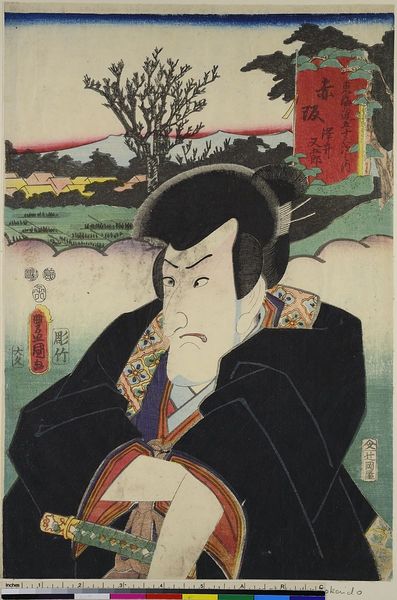
Titel: Akasaka: Der Schauspieler Matsumoto Koshiro VI als Sawai Matagoro, aus der Serie: Die 53 Stationen des Tokaido
Künstler: Utagawa Kunisada
Standort: Hamburg
Institution: Museum für Kunst und Gewerbe Hamburg
Schlagwörter: baum, berg, blau, himmel, mann, umhang, wasser, wolken, bäume, gelb, grün, landschaft, stadt, bunt, haar, nase, orange, schwarz, blick, dach, haus, rot, wiese, augen, gesicht, portrait, porträt, häuser, natur, auge, haare, mantel, theater, kinn, rosa, holzschnitt, japan, schrift, berge, dorf, dächer, grafik, graphik, hütten, griff, asien, druck, druckgraphik, druckgrafik, schwert, degen, herrscher, china, zeit, schauspieler, farbholzschnitt, landschaftsausblick, schauspielerin, tourismus, reisen, samurai, kabuki, edo, reproduktionen, druckerzeugnisse, theateraufführung, ukiyo, schrifgf